Interaction volume radius: 5 \u00c5
Interaction volume height: 25 \u00c5
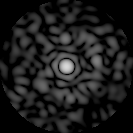
Disorder parameter: 0.8067